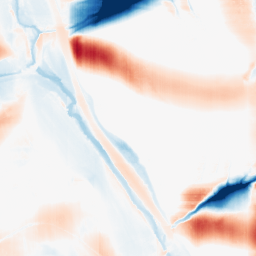
Category: morphological
Decomposition family: morphological_square
Decomposition parameters: operation: average
size: 50
Upsampling method: bspline
Upsampling parameters: scale: 2
Upsampling scale: 2